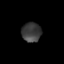
Tissue: lung
Cell type: Epithelial cells
Senescence score: 0.1954
Nuclear area (px): 373
Mean DAPI intensity: 59.938